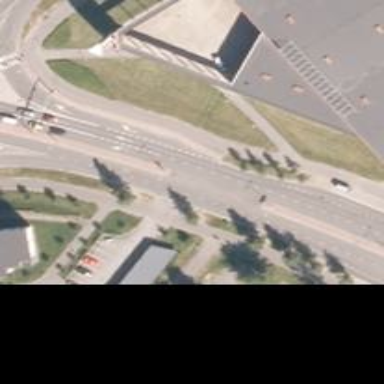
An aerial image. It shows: Tertiary road with separate asphalt surfaces for sidewalks and cycleway.